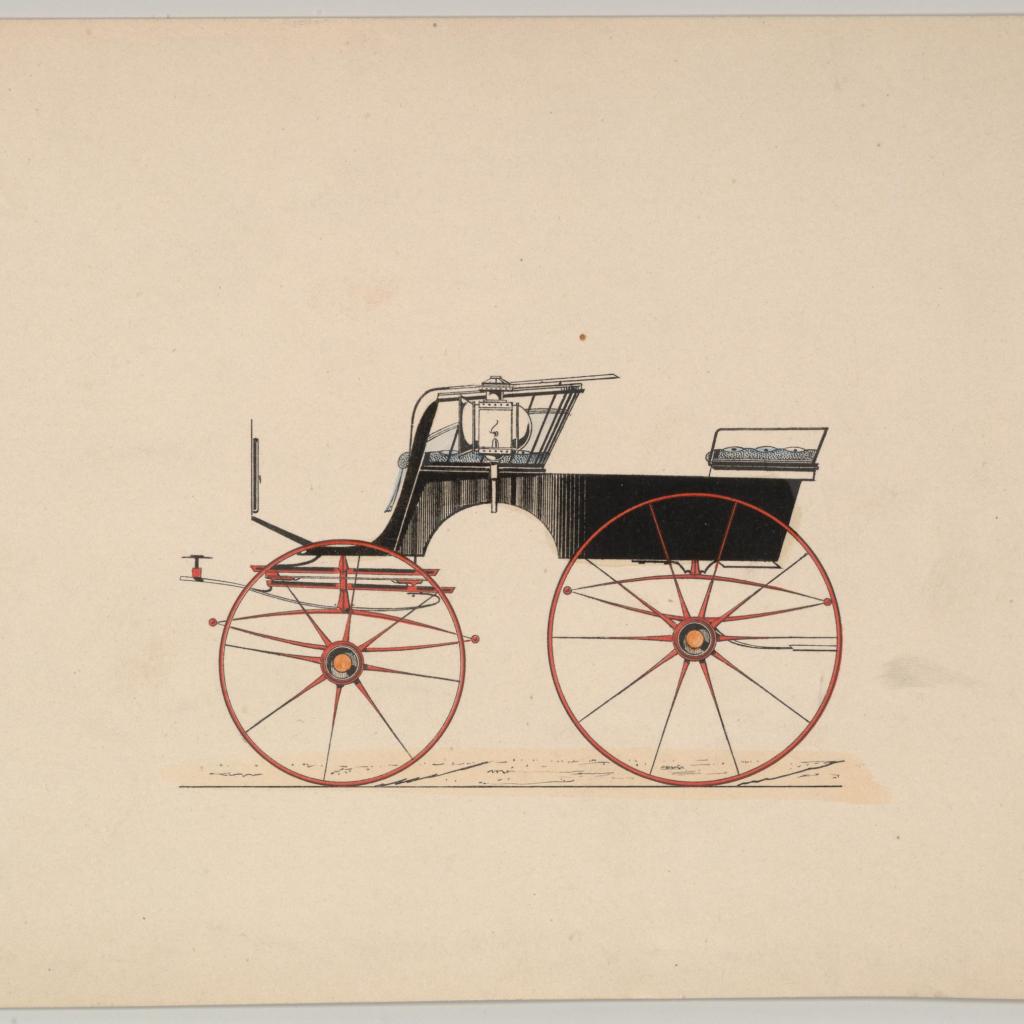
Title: Design for 4 seat Phaeton, no top (unnumbered)
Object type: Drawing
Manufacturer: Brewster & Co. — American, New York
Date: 1850–70
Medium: Pen and black ink, watercolor and gouache
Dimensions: plate: 5 15/16 x 8 7/8 in. (15.1 x 22.5 cm)
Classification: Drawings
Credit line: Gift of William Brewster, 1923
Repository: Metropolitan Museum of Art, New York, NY